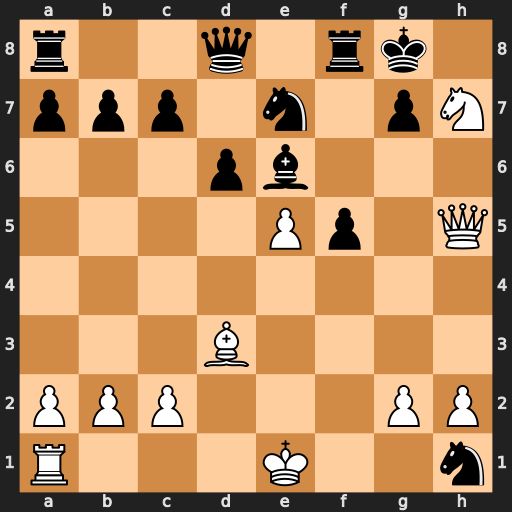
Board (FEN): r2q1rk1/ppp1n1pN/3pb3/4Pp1Q/8/3B4/PPP3PP/R3K2n
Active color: w
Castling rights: Q
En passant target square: -
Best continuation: Ng5 Re8 Qh7+ Kf8 Nxe6+